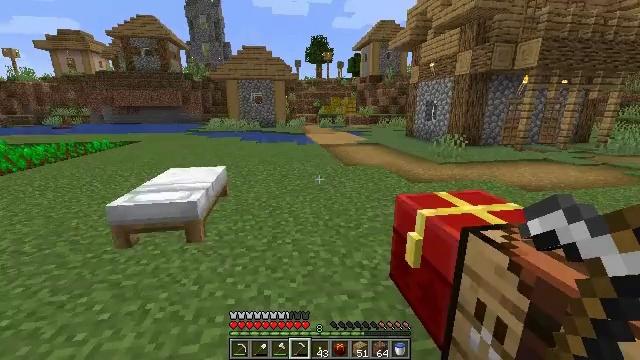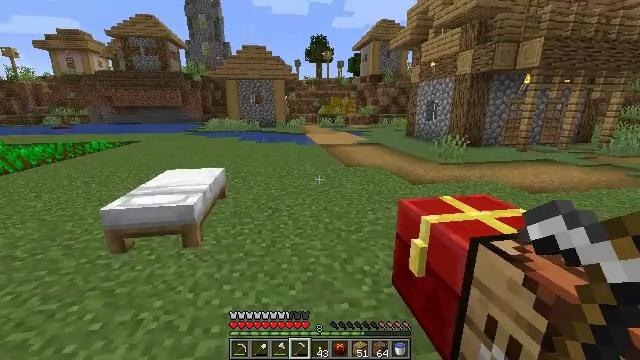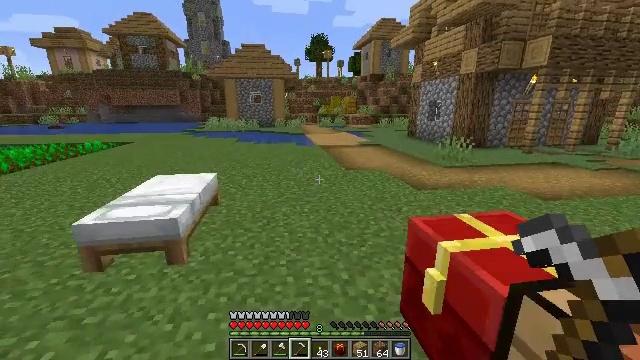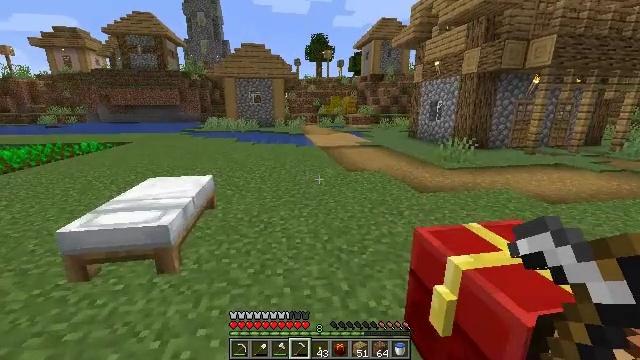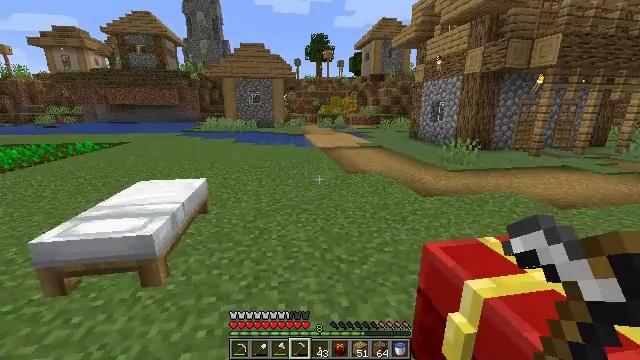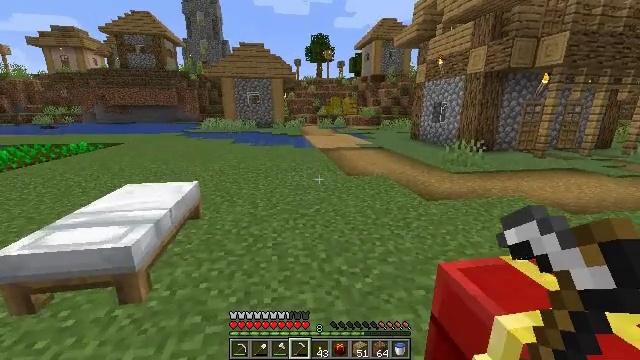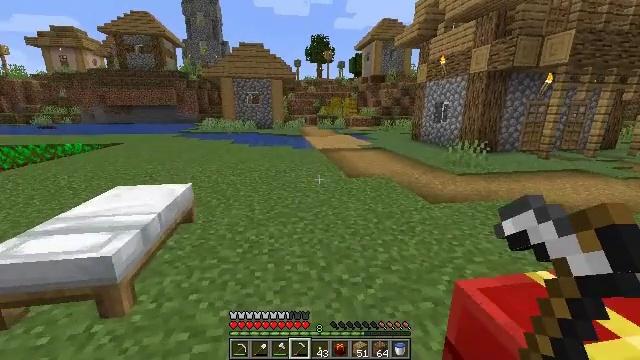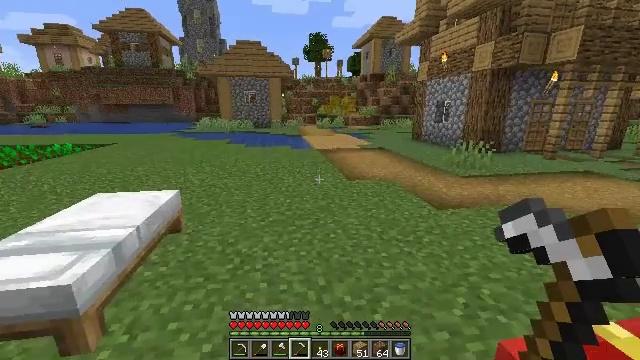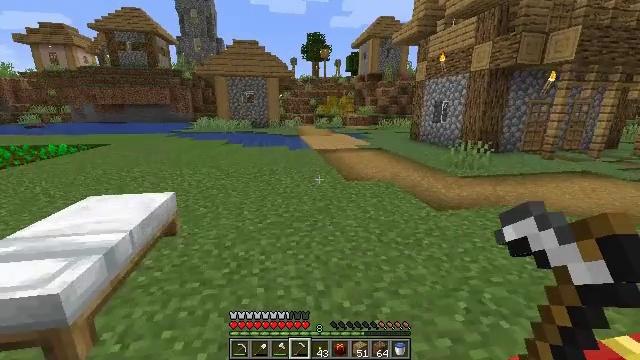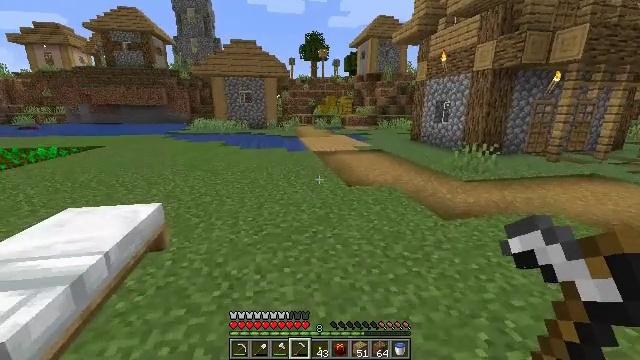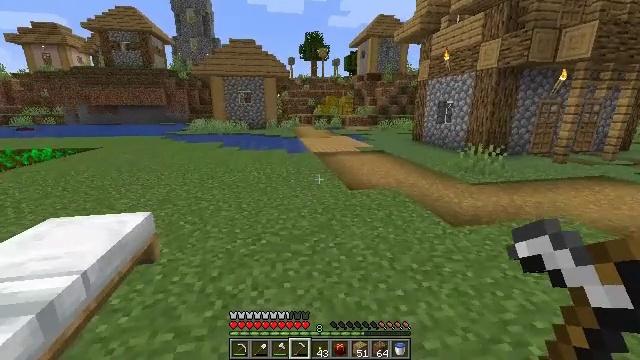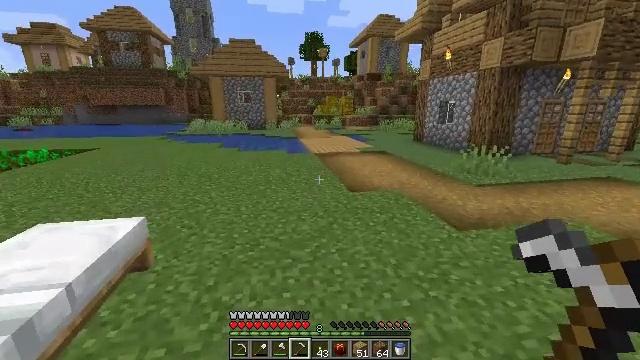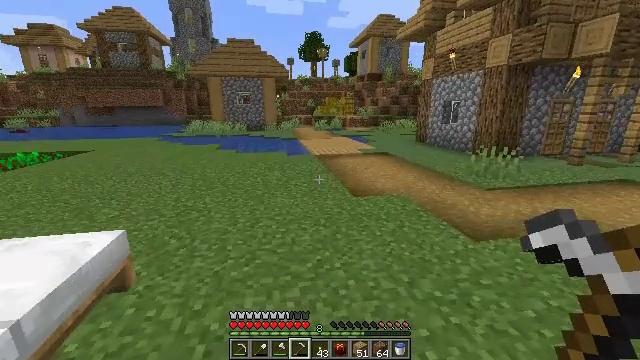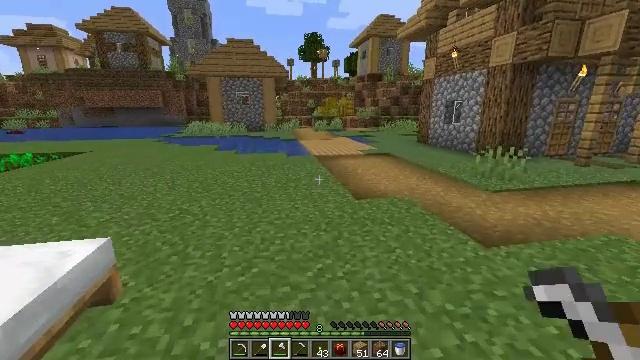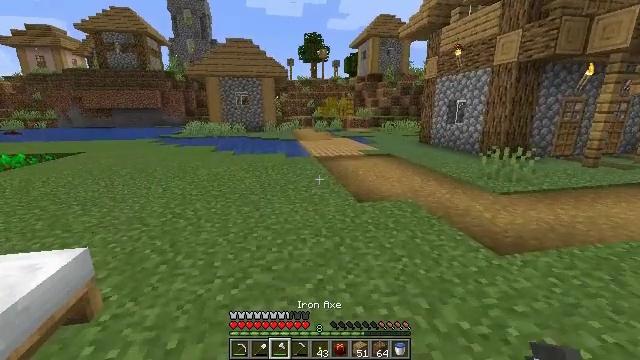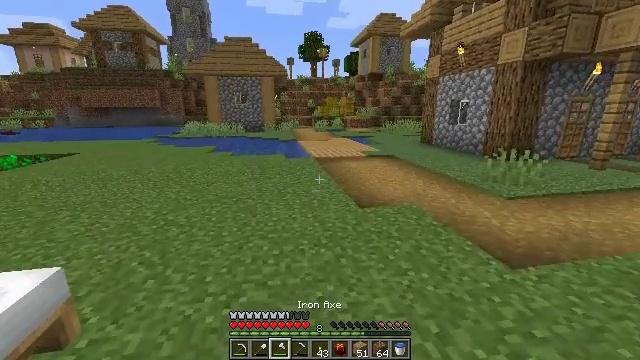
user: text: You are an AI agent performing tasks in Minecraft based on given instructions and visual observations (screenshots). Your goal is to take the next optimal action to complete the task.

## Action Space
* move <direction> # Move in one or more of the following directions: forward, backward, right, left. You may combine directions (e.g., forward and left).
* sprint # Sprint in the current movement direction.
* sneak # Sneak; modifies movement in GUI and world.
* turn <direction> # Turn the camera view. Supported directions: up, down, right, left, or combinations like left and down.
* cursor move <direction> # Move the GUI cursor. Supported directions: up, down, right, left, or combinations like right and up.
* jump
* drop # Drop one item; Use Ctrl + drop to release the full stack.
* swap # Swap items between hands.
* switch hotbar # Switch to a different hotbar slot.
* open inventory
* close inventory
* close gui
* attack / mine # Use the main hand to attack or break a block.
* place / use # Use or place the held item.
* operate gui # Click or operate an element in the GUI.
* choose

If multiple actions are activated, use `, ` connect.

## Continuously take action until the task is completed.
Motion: motion action
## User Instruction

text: Gather hay blocks from the farm.
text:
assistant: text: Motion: move forward
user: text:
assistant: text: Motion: move forward
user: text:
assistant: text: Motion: move forward, switch to hotbar 4
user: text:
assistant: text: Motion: move forward, switch to hotbar 4
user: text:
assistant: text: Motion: move forward, switch to hotbar 4
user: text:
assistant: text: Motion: move forward, switch to hotbar 4
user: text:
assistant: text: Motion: move forward, switch to hotbar 4
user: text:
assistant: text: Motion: move forward
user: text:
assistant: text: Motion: move forward
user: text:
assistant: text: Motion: move forward
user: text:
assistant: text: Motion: move forward
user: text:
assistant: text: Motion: move forward
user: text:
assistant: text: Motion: move forward, switch to hotbar 3
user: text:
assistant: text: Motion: move forward, switch to hotbar 3
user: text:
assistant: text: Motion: move forward, switch to hotbar 3
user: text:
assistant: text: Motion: move forward, switch to hotbar 3
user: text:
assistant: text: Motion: move forward
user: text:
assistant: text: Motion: move forward
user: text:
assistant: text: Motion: move forward
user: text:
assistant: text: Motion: move forward
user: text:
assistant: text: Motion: move forward
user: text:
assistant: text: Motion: move forward
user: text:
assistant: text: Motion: move forward
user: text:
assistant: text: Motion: move forward
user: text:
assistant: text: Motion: move forward
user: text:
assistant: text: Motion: move forward
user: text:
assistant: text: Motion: move forward
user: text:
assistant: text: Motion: move forward
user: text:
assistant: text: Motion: move forward
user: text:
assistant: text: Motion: move forward, turn right